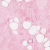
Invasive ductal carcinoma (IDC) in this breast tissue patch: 0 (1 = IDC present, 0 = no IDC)